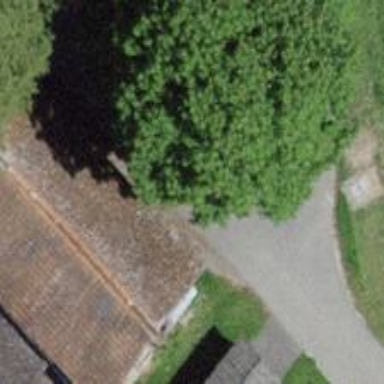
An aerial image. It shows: Barn.